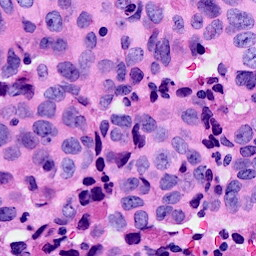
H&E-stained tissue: Breast